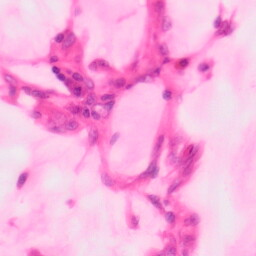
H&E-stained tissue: Colon